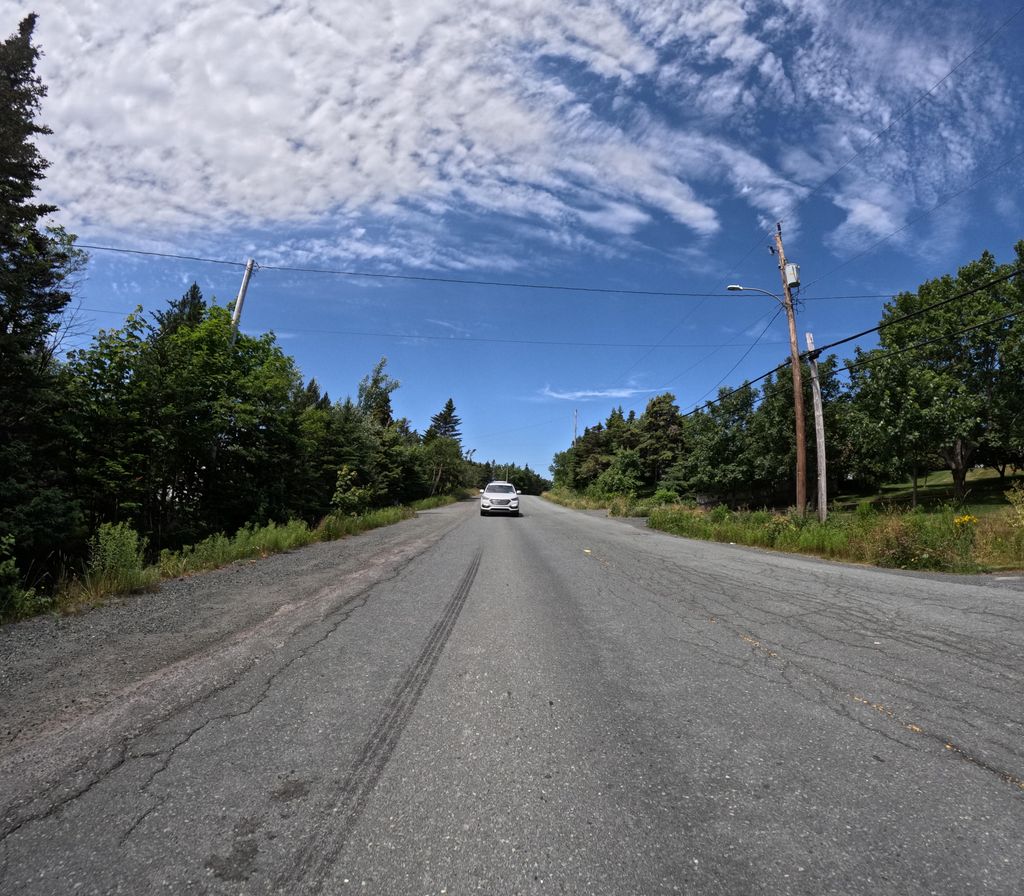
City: st_johns